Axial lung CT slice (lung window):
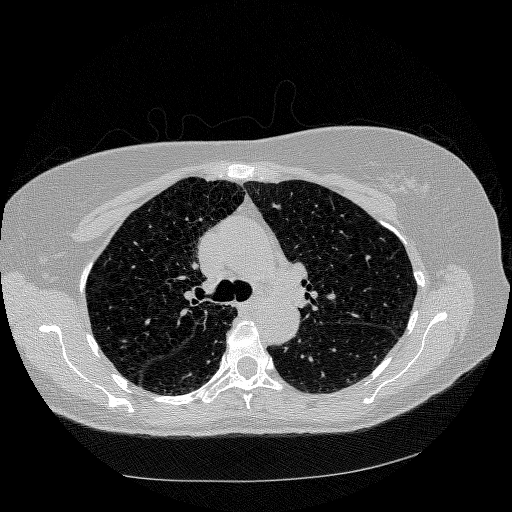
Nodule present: no